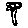
Label: flower